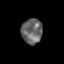
Tissue: prostate
Cell type: T cells
Senescence score: 0.3469
Nuclear area (px): 513
Mean DAPI intensity: 103.361